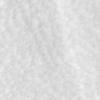
Label: no_change